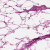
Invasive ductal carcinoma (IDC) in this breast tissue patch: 0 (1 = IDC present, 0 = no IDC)